Question: I am using <URL> format to build a hierarchy of categories. I am trying to build a search to search the tips table using a full text index. Doing a search works fine, but I would like to get a hierarchy column as from the categories table, where each returned row is separated by a '/'.
Lets say the return looks like this:
'''
+---------------+-------------+
| category_name | title |
+---------------+-------------+
| Computers | How to jump |
| Video Games | How to jump |
| Super Mario | How to jump |
+---------------+-------------+
'''
Instead, how can I get the return to look like this:
'''
+-----------------------------------+-------------+
| category_path | title |
+-----------------------------------+-------------+
| Computers/Video Games/Super Mario | How to jump |
+-----------------------------------+-------------+
'''
'''
mysql> describe categories;
+---------------+----------+------+-----+---------+----------------+
| Field | Type | Null | Key | Default | Extra |
+---------------+----------+------+-----+---------+----------------+
| category_id | int(11) | NO | PRI | NULL | auto_increment |
| category_name | char(60) | NO | | NULL | |
| lft | int(11) | NO | | NULL | |
| rgt | int(11) | NO | | NULL | |
+---------------+----------+------+-----+---------+----------------+
4 rows in set (0.07 sec)
'''
'''
mysql> describe tips;
+-------------+--------------+------+-----+---------+----------------+
| Field | Type | Null | Key | Default | Extra |
+-------------+--------------+------+-----+---------+----------------+
| tip_id | int(11) | NO | PRI | NULL | auto_increment |
| category_id | int(11) | NO | MUL | NULL | |
| title | varchar(100) | NO | MUL | NULL | |
| tip | text | NO | | NULL | |
+-------------+--------------+------+-----+---------+----------------+
4 rows in set (0.07 sec)
'''
'''
select * from tips,
categories AS node,
categories AS parent
where match (tips.title, tips.tip) against (? in boolean mode)
AND node.lft BETWEEN parent.lft AND parent.rgt
AND node.category_name = ?
AND parent.lft != 1
ORDER BY node.lft
'''

'''
select title, group_concat(parent.category_name order by parent.lft separator '/') as category_path
from tips, categories as node, categories as parent
where match (tips.title, tips.tip) against ('button' in boolean mode)
and tips.category_id = node.category_id
and node.lft between parent.lft and parent.rgt
and parent.lft != 1
group by title;
'''
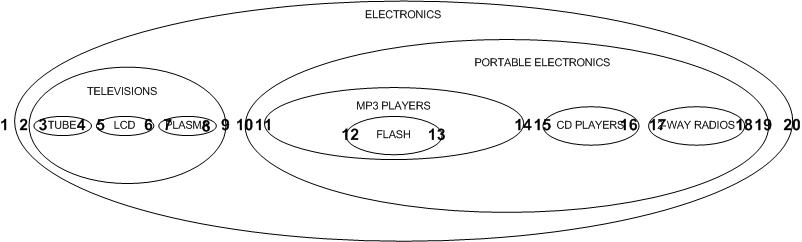
Answer: Let me answer the question you have. If you have data like this:
'''
+---------------+-------------+
| category_name | title |
+---------------+-------------+
| Computers | How to jump |
| Video Games | How to jump |
| Super Mario | How to jump |
+---------------+-------------+
'''
To get it like this:
'''
+-----------------------------------+-------------+
| category_path | title |
+-----------------------------------+-------------+
| Computers/Video Games/Super Mario | How to jump |
+-----------------------------------+-------------+
'''
You would do:
'''
select group_concat(category_name separator '/'), title
from t
group by title;
'''
And then you cross your fingers. This query does not specify the ordering. If I assume that the original result has an 'id' or a 'creationdate' or 'depth' or that specifies the ordering, then I can do:
'''
select group_concat(category_name separator '/' order by id), title
from t
group by title;
'''